Question: In the gantt chart on my reports I have 1 year's worth of data. I'm only interested in seeing the month printed at the top of the gantt chart. [Jan-Dec]. However, the graph currently displays the Month and the year. How would I customize the chart to just output the month?

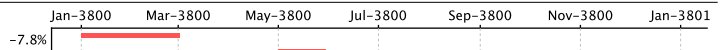
Answer: I'm not sure about <URL> as the range axis. Something like this should work:
'''
DateAxis axis = (DateAxis) plot.getRangeAxis();
axis.setTickUnit(new DateTickUnit(
DateTickUnit.MONTH, 1, new SimpleDateFormat("MMM-yyyy")));
'''